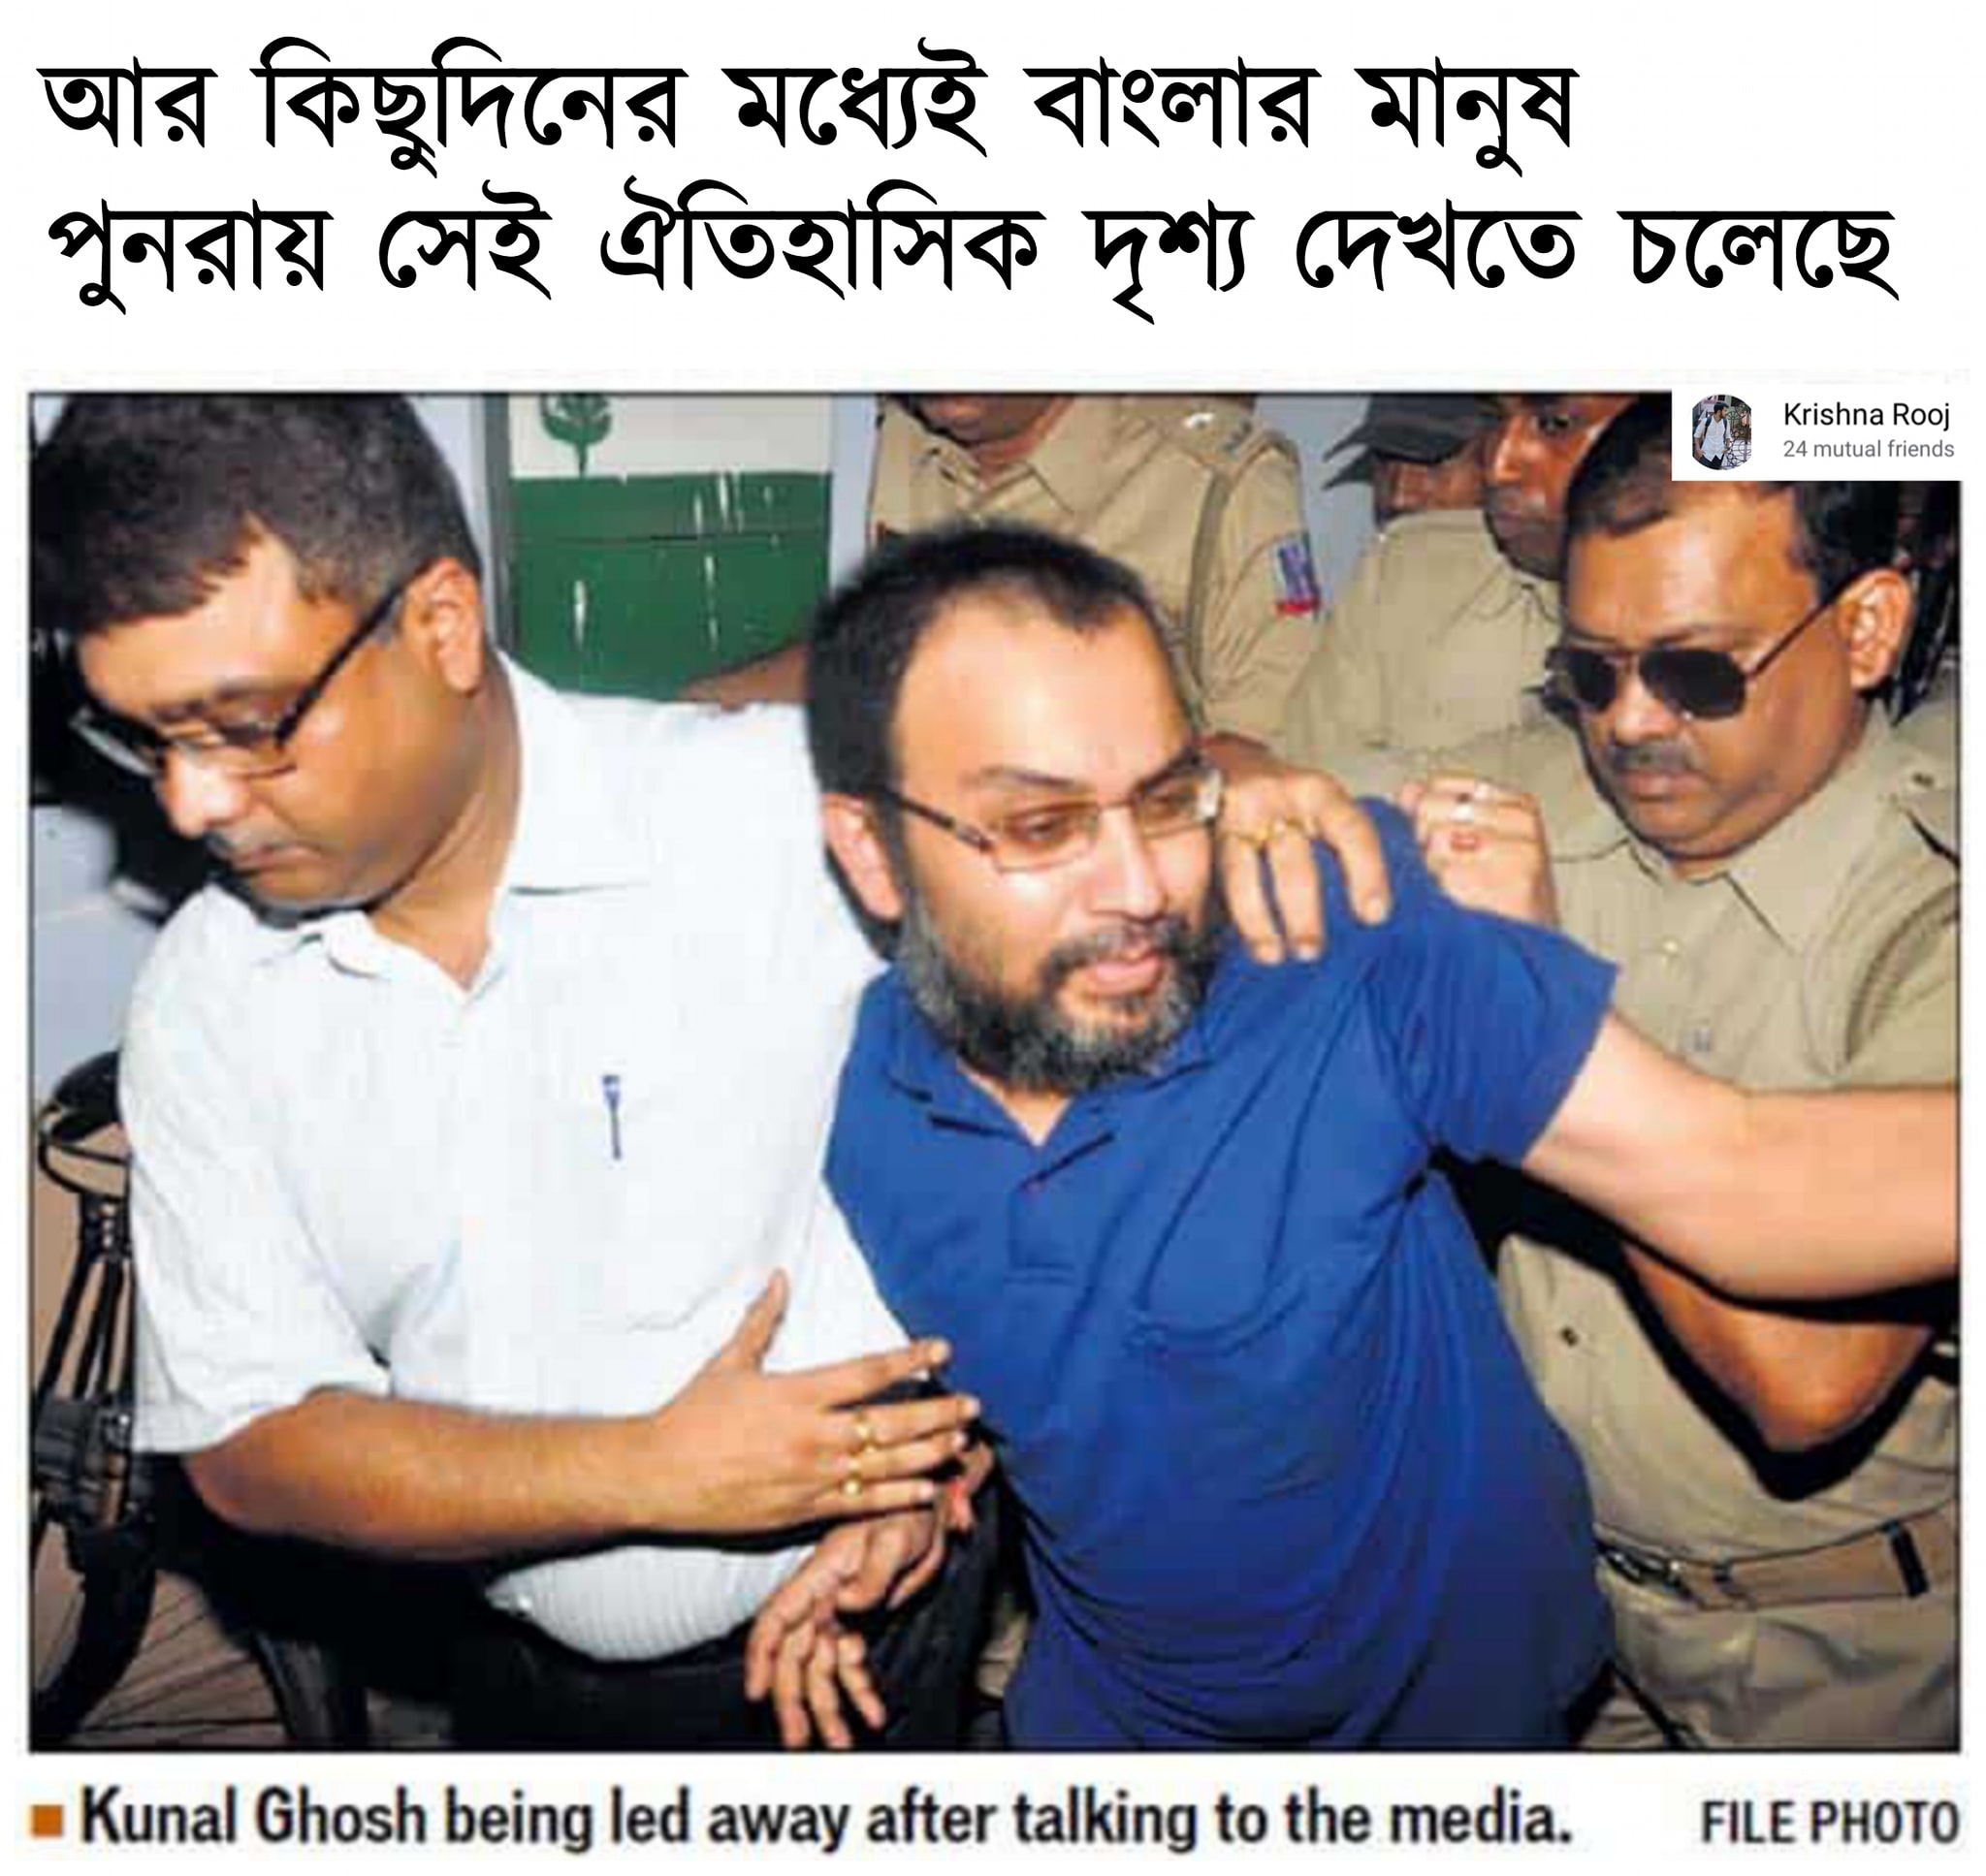
Text: আর কিছুদিনের মধ্যেই বাংলার মানুষ পুনরায় সেই ঐতিহাসিক দৃশ্য দেখতে চলেছে
Label: Hate
Hate category: Political
Targeted group: Organization